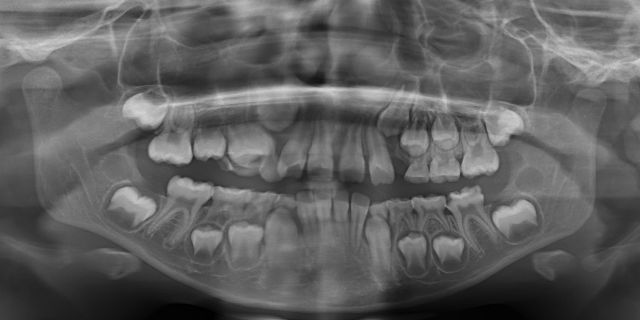
adult